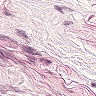
Metastatic tissue present: no